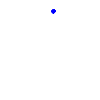
Particle: pion